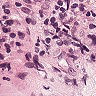
Metastatic tissue present: no